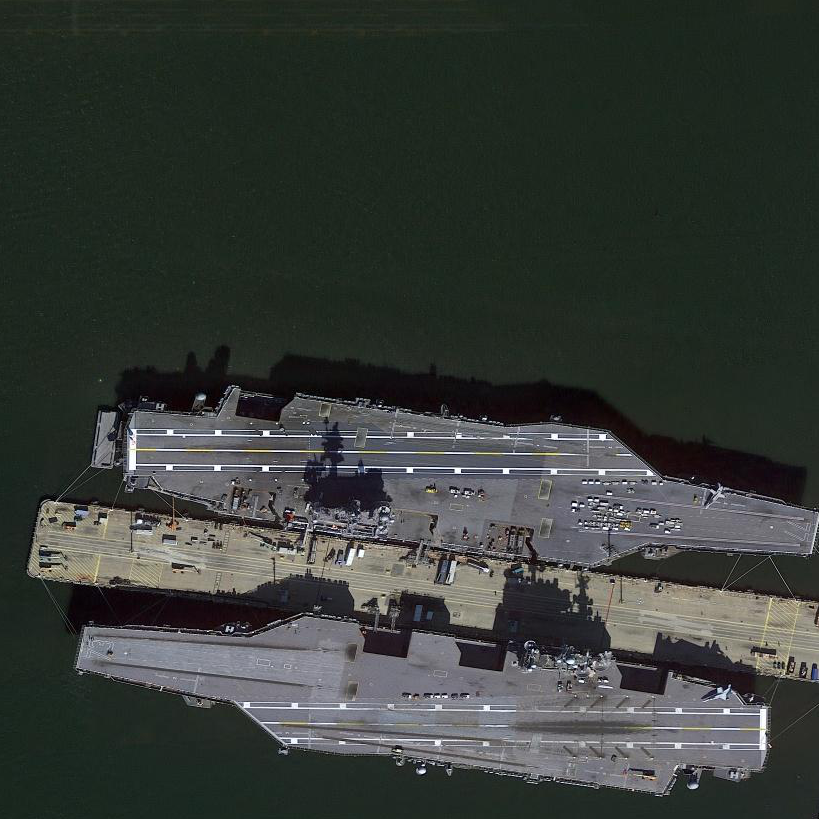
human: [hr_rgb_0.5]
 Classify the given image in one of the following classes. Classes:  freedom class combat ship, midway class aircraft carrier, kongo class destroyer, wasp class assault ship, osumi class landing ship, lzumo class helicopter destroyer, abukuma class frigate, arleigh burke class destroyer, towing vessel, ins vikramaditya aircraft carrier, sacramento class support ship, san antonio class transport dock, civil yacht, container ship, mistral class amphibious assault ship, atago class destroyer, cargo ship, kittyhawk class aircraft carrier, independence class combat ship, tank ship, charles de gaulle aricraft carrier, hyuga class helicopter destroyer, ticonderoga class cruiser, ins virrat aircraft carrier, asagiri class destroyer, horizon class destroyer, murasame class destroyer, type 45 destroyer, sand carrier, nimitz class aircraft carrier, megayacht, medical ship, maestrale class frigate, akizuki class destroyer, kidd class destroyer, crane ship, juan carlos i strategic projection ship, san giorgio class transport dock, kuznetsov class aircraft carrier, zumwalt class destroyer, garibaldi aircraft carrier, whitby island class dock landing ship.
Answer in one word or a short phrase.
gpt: Nimitz class aircraft carrier